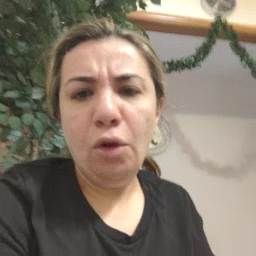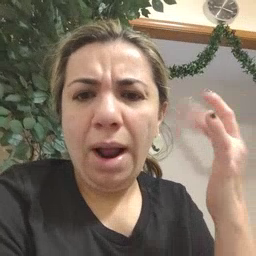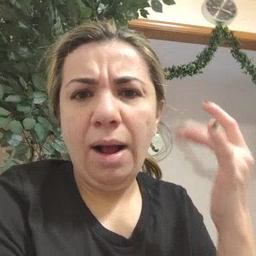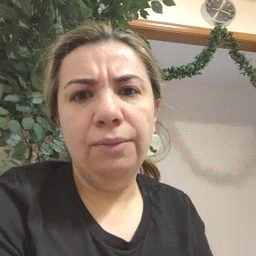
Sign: why